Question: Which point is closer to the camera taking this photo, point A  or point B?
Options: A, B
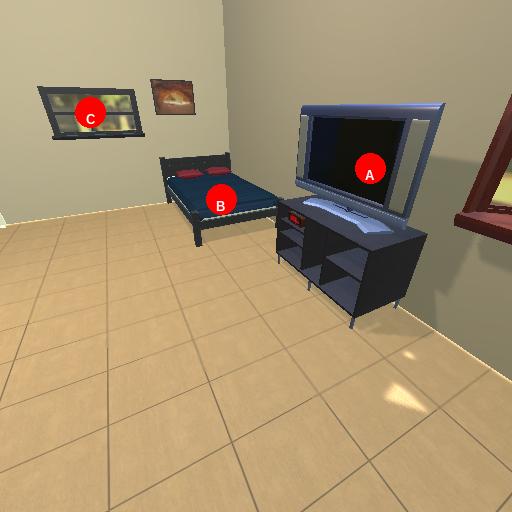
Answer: A